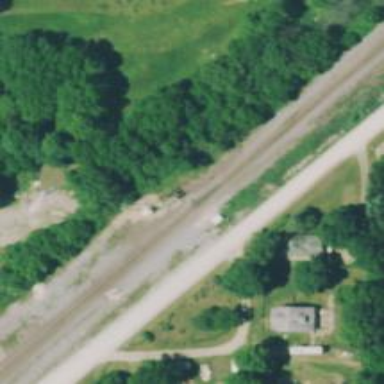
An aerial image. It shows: Railway spur junction.